Question: ### I made a random graph, and tried to use SciPy curve_fit to fit the best curve to the plot, but it fails.
First, I generated a random exponential decay graph, where 'A, w, T2' are randomly generated using numpy:
'''
def expDec(t, A, w, T2):
return A * np.cos(w * t) * (2.718**(-t / T2))
'''
Now I have SciPy guess the best fit curve:
'''
t = x['Input'].values
hr = x['Output'].values
c, cov = curve_fit(bpm, t, hr)
'''
Then I plot the curve
'''
for i in range(n):
y[i] = bpm(x['Input'][i], c[0], c[1], c[2])
plt.plot(x['Input'], x['Output'])
plt.plot(x['Input'], y)
'''
That's it. Here's how bad the fit looks:

If anyone can help, that would be great.
MWE (Also available interactively <URL>
'''
import matplotlib.pyplot as plt
import numpy as np
import pandas as pd
from scipy.optimize import curve_fit
inputs = []
outputs = []
# THIS GIVES THE DOMAIN
dom = np.linspace(-5, 5, 100)
# FUNCTION & PARAMETERS (RANDOMLY SELECTED)
A = np.random.uniform(3, 6)
w = np.random.uniform(3, 6)
T2 = np.random.uniform(3, 6)
y = A * np.cos(w * dom) * (2.718**(-dom / T2))
# DEFINES EXPONENTIAL DECAY FUNCTION
def expDec(t, A, w, T2):
return A * np.cos(w * t) * (2.718**(-t / T2))
# SETS UP FIGURE FOR PLOTTING
fig = plt.figure()
ax = fig.add_subplot(1, 1, 1)
# PLOTS THE FUNCTION
plt.plot(dom, y, 'r')
# SHOW THE PLOT
plt.show()
for i in range(-9, 10):
inputs.append(i)
outputs.append(expDec(i, A, w, T2))
# PUT IT DIRECTLY IN A PANDAS DATAFRAME
points = {'Input': inputs, 'Output': outputs}
x = pd.DataFrame(points, columns = ['Input', 'Output'])
# FUNCTION WHOSE PARAMETERS PROGRAM SHOULD BE GUESSING
def bpm(t, A, w, T2):
return A * np.cos(w * t) * (2.718**(-t / T2))
# INPUT & OUTPUTS
t = x['Input'].values
hr = x['Output'].values
# USE SCIPY CURVE FIT TO USE NONLINEAR LEAST SQUARES TO FIND BEST PARAMETERS. TRY 1000 TIMES BEFORE STOPPING.
constants = curve_fit(bpm, t, hr, maxfev=1000)
# GET CONSTANTS FROM CURVE_FIT
A_fit = constants[0][0]
w_fit = constants[0][1]
T2_fit = constants[0][2]
# CREATE ARRAY TO HOLD FITTED OUTPUT
fit = []
# APPEND OUTPUT TO FIT=[] ARRAY
for i in range(-9,10):
fit.append(bpm(i, A_fit, w_fit, T2_fit))
# PLOTS BEST PARAMETERS
plt.plot(x['Input'], x['Output'])
plt.plot(x['Input'], fit, "ro-")
'''
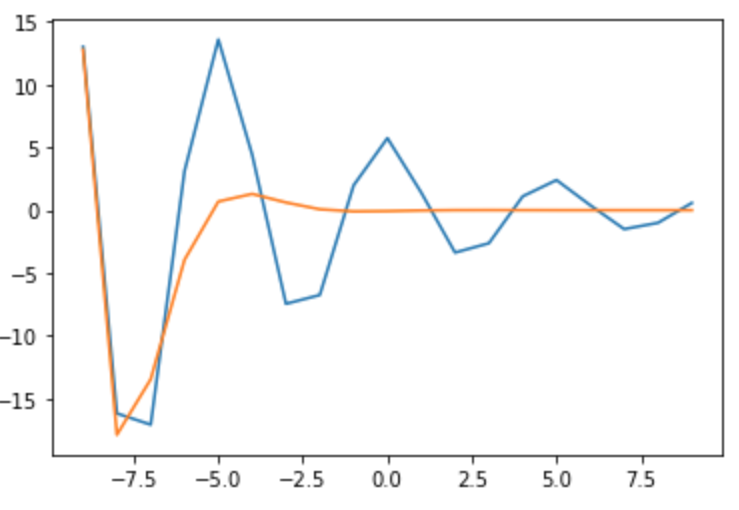
Answer: As a first step, I would like to rewrite your MCVE to use vectorized operations and only a single instance of the function computation. This will reduce everything to just a couple of lines. I recommend using a seed for repeatability when you do your testing as well:
'''
def exp_dec(t, A, w, T2):
return A * np.cos(w * t) * np.exp(-t / T2)
np.random.seed(42)
A, w, T2 = np.random.uniform(3, 6, size=3)
dom = np.linspace(-9, 9, 1000)
t = np.arange(-9., 10.)
hr = exp_dec(t, A, w, T2)
fit, _ = curve_fit(exp_dec, t, hr)
fig, ax = plt.subplots()
ax.plot(dom, exp_dec(dom, A, w, T2), 'g', label='target')
ax.scatter(t, hr, c='r', label='samples')
ax.plot(dom, exp_dec(dom, *fit), 'b', label='fit')
ax.plot(dom, exp_dec(dom, 1, 1, 1), 'k:', label='start')
ax.legend()
'''
To explain the last plotted item, take a look at the docs for <URL>. Notice that there is a parameter 'p0', which defaults to all ones if you do not supply it. That is the initial guess from which your fit starts to guess values.
<URL>
Looking at this picture, you can pretty much see what the problem is. The starting guess has a much lower frequency than your data. Because the sampling frequency is so close to the oscillation frequency, the fit hits a local minimum before it is able to increase the frequency sufficiently to get the right function. You can fix this in a couple of different ways.
One way is to give 'curve_fit' a better initial guess. If you know bounds on the amplitude, frequency and decay rate, use them. The amplitude will generally be a straightforward linear fit. The toughest one is usually the frequency, and as you can see here, it is better to over-estimate it. But if you over-estimate it too much, you might end up with a harmonic of the original data.
Here are a couple of sample fits that show different local minima in the optimization. The second one shows a harmonic case from over-estimating the oscillation frequency:
<URL>
<URL>
A decent set of starting parameters is the upper bound of your random range:
'''
fit, _ = curve_fit(exp_dec, t, hr, p0=[6, 6, 6])
'''
<URL>
The green curve matches the blue so closely, you can not see it:
'''
>>> A, w, T2
(4.123620356542087, 5.852142919229749, 5.195981825434215)
>>> tuple(fit)
(4.123620356542086, 5.852142919229749, 5.195981825434215)
'''
Another way to to fix the problem is to sample the data more frequently. More data will generally mean a lower chance of hitting a false local minimum in the optimization. However, when dealing with sinusoidal functions, this does not always help because of how the matching works. Here is an example with 10x the number of samples (a fit with just 2x and the default guess fails entirely):
'''
...
t = np.arange(-9., 10., 0.1)
...
'''
<URL>